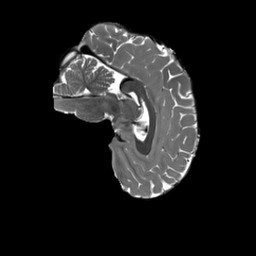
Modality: T2w
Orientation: sagittal
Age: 21
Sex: male
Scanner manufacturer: siemens
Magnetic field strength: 3 T
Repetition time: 3.2 s
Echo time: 0.566 s